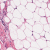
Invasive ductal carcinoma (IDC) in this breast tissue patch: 0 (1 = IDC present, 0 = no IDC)